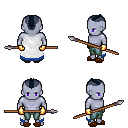
a pixel art fantasy rpg character, male body template, dark elf, purple skin, white trimmed cape, teal pants, raven short mohawk hairstyle, gold gloves, brown slippers, spear, four views (front, back, left, right), 2x2 character sprite sheet, small pixel art, hard edges, no anti-aliasing